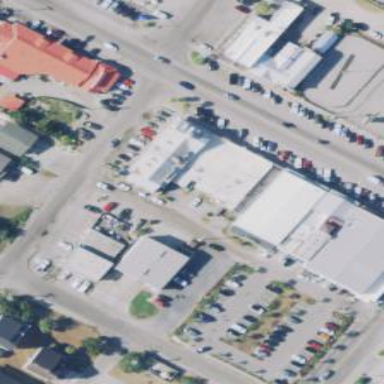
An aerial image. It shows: Supermarket.